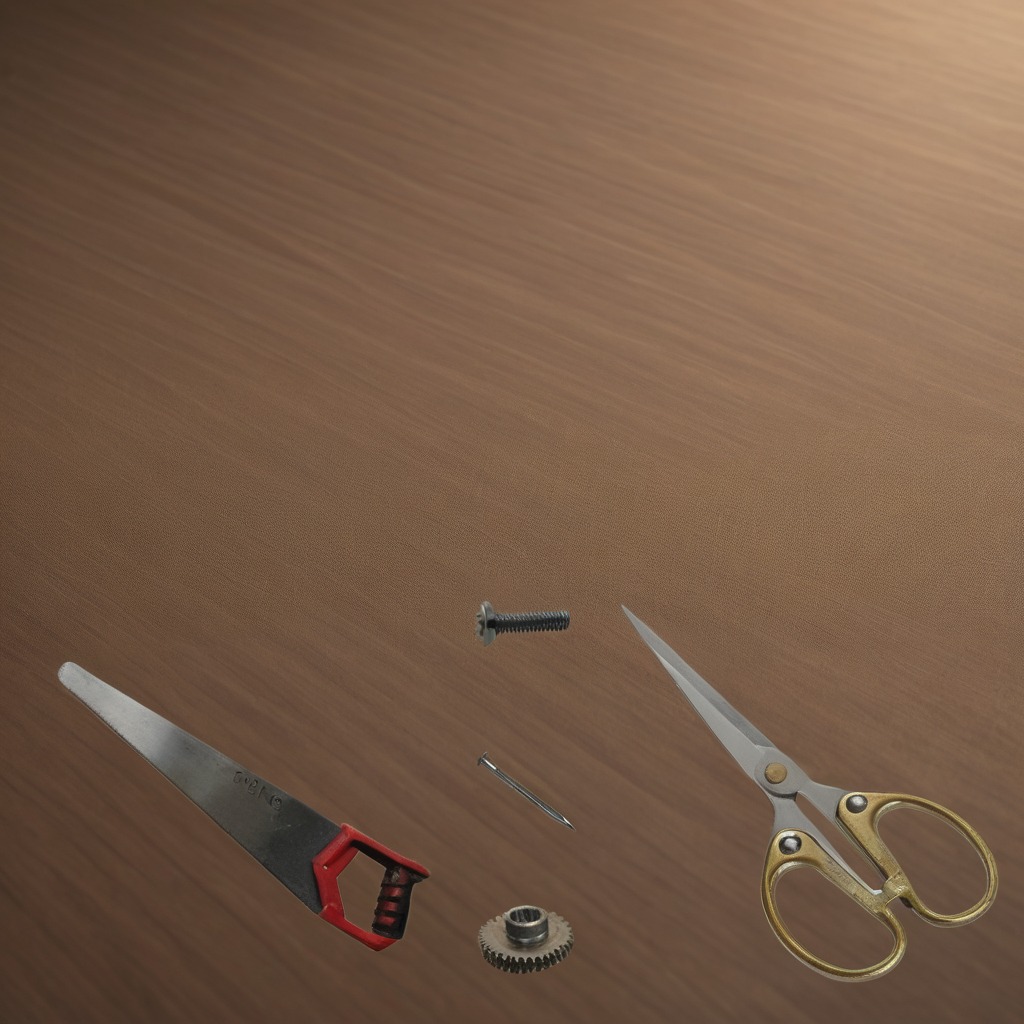
A steel gear with teeth, a metal machine screw, an iron nail, a handheld metal saw, and a pair of scissors are lying on the wooden table.